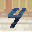
Label: 4